Interaction volume radius: 10 \u00c5
Interaction volume height: 50 \u00c5
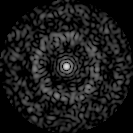
Disorder parameter: 0.8533